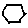
Label: hexagon